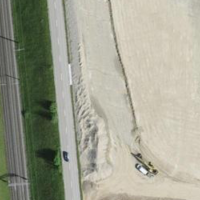
EUNIS habitat code: 57
Species observed at this site:
Centaurea scabiosa